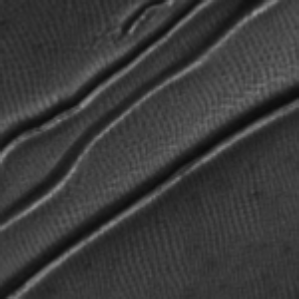
Label: frost